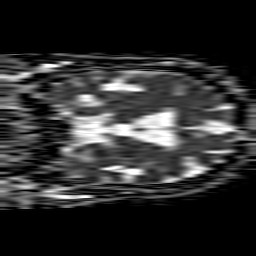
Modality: ADC
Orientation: coronal
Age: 78
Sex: female
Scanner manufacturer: philips
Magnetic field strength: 1.5 T
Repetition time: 3.359 s
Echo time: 0.08969 s